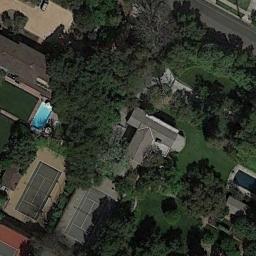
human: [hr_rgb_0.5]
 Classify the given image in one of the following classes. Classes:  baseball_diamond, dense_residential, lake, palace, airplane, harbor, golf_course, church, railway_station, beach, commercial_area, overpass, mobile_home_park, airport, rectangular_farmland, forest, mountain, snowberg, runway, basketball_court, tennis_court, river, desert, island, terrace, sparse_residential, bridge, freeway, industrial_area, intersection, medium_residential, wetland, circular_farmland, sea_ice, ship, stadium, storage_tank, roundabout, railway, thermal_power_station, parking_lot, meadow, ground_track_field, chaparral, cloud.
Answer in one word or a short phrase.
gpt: tennis_court